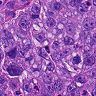
Metastatic tissue present: yes